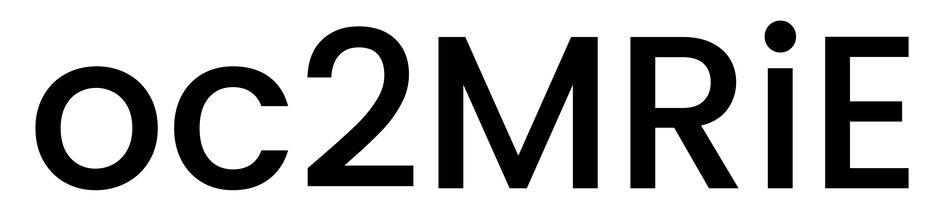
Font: Poppins-Medium